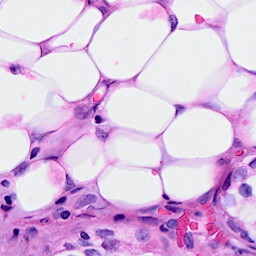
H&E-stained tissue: Breast